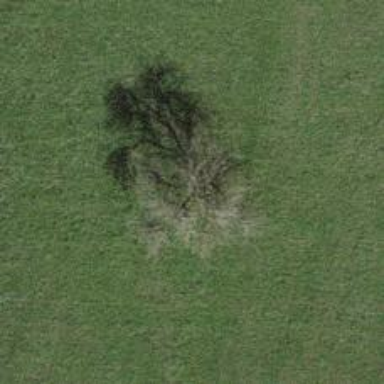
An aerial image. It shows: Broadleaved tree with lush leaves.